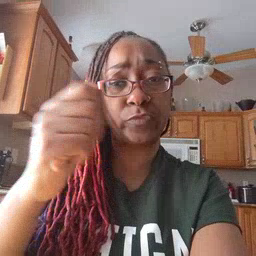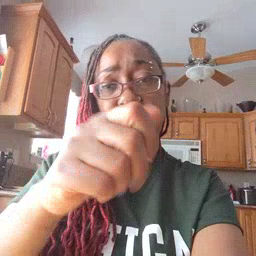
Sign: refrigerator